Interaction volume radius: 5 \u00c5
Interaction volume height: 15 \u00c5
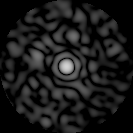
Disorder parameter: 0.734